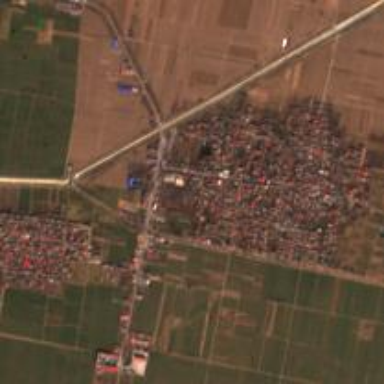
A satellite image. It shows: Township classified as town.